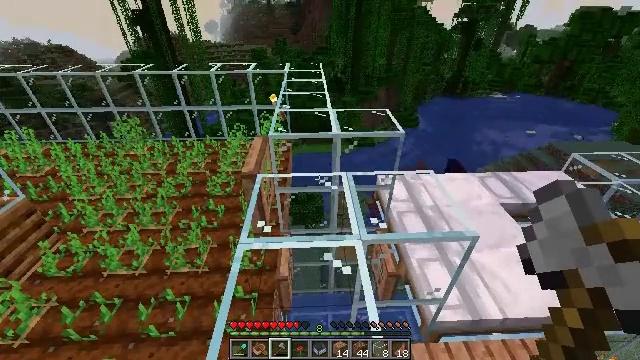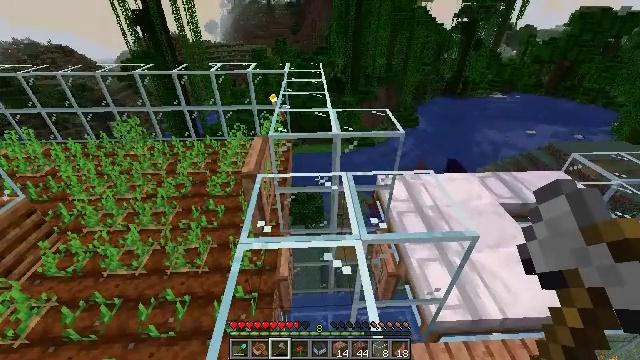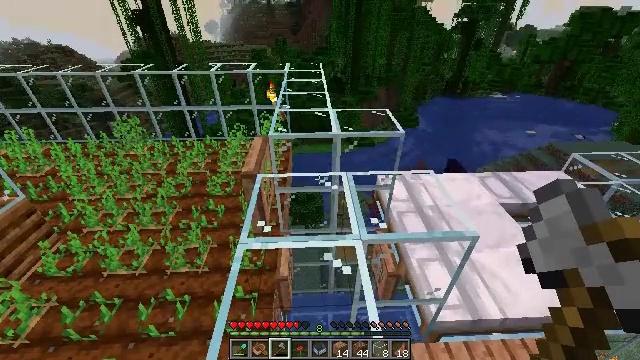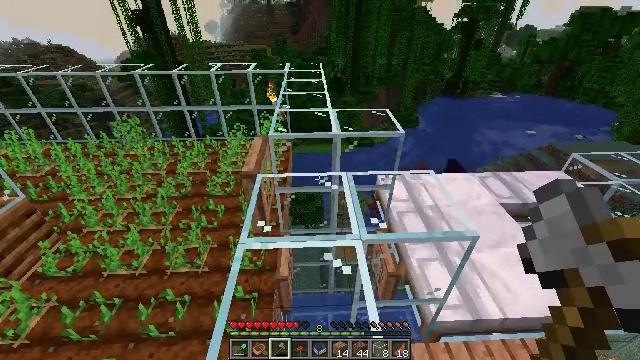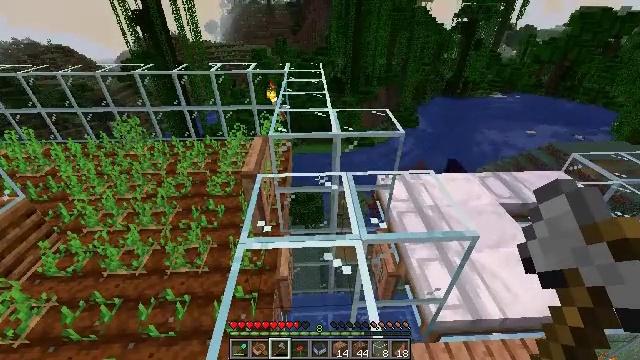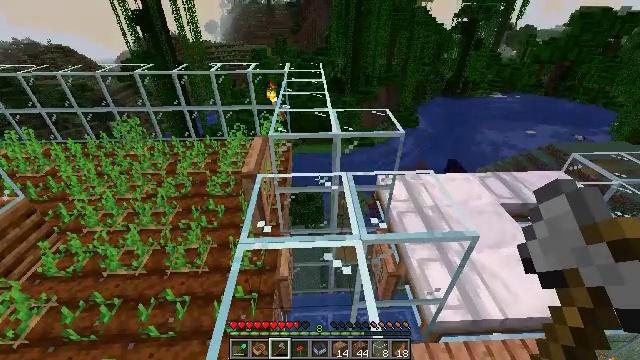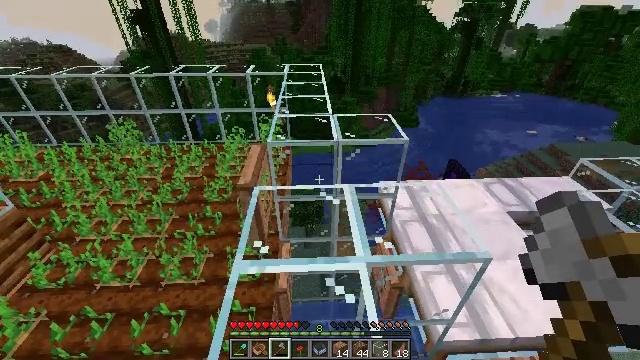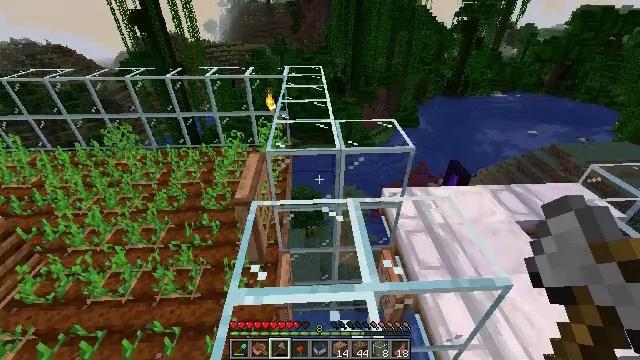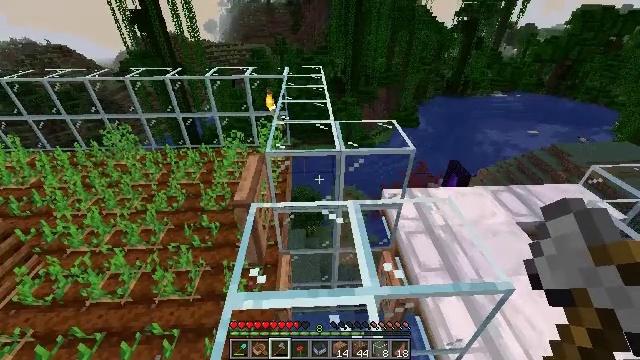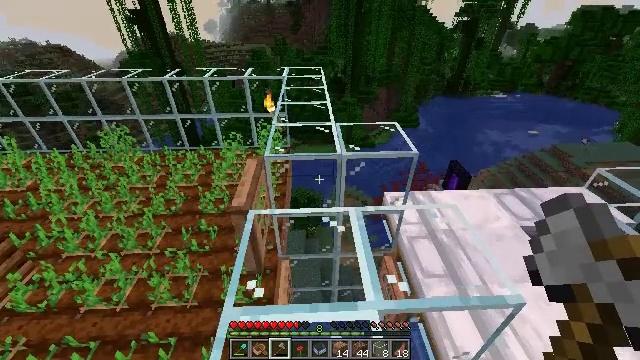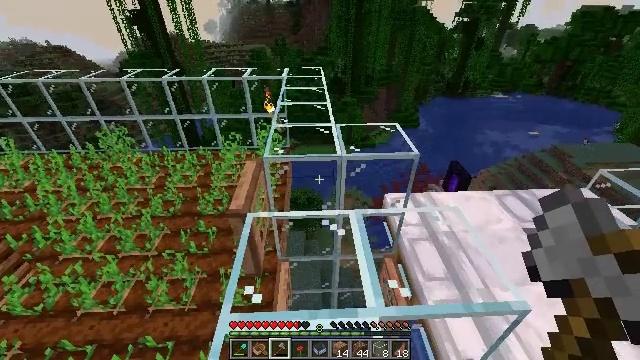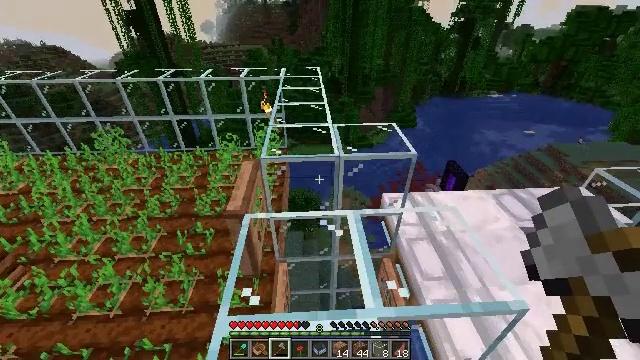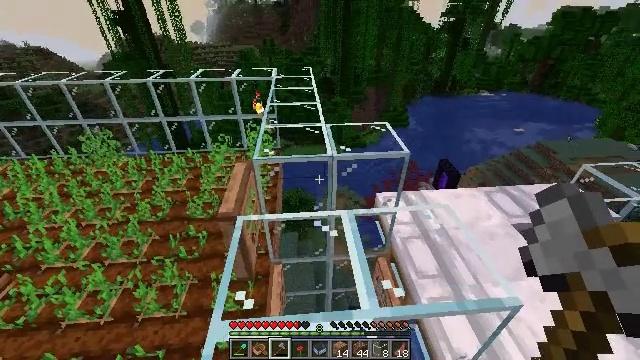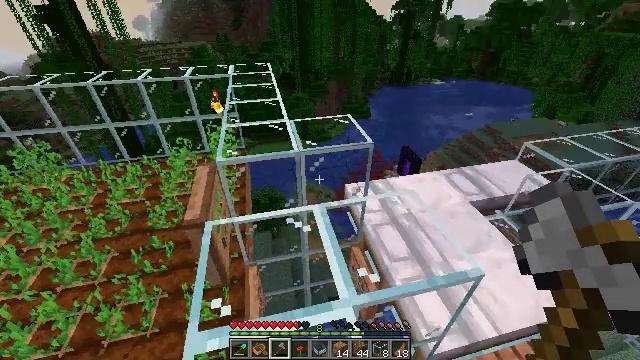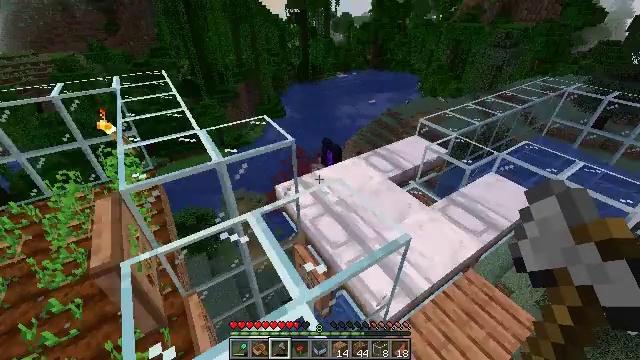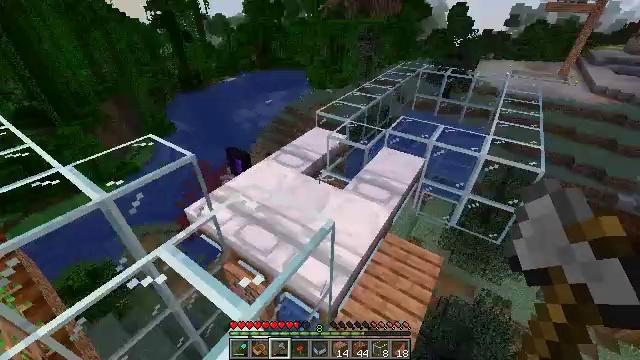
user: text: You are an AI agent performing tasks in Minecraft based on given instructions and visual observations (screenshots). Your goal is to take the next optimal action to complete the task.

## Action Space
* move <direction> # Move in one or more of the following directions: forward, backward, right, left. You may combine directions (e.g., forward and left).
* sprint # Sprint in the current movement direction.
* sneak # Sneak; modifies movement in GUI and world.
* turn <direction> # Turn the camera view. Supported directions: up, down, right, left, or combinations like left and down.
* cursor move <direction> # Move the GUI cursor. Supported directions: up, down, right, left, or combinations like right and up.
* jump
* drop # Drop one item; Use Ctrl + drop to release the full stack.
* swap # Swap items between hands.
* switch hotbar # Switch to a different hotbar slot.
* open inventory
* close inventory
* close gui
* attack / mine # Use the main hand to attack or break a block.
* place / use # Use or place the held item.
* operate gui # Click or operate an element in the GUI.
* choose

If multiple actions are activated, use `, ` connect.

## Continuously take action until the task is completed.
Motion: motion action
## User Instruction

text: Break the jungle planks to recycle them.
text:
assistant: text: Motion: no_op
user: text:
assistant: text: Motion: no_op
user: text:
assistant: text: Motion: no_op
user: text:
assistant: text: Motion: no_op
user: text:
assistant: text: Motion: move forward
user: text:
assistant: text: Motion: move forward
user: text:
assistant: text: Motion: move forward
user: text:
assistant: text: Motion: no_op
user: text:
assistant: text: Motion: no_op
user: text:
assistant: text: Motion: no_op
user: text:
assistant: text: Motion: no_op
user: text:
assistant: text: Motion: turn right
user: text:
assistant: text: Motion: turn right and down
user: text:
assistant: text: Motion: turn right
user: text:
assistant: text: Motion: turn right
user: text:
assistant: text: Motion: turn right
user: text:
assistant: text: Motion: turn right and up
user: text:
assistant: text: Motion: turn right
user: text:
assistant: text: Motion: turn right
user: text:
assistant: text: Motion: turn right
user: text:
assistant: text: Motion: turn right and up
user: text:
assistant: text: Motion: turn left
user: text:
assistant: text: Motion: no_op
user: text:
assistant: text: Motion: no_op
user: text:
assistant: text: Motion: no_op
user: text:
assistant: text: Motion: no_op
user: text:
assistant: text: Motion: no_op
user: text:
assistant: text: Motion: turn up
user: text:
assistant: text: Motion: turn right and up
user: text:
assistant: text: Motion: turn right